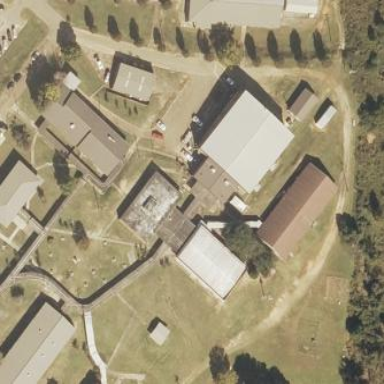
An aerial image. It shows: School building.